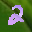
Label: 2